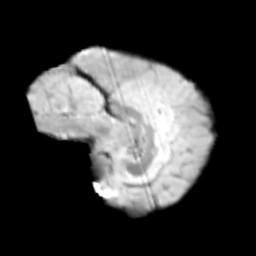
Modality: T2w
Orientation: sagittal
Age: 11
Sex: male
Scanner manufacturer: siemens
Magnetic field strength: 3 T
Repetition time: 3.8 s
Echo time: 0.07 s